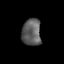
Tissue: lung
Cell type: Myeloid cells
Senescence score: 0.2142
Nuclear area (px): 501
Mean DAPI intensity: 94.743